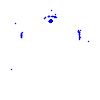
Particle: kaon